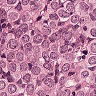
Metastatic tissue present: yes